Question: I have and activity where on click of menu item save I want to save the image of the screen to my device inside a a specific folder. how can I do it. ?
The image which is displayed in the background is a ImageView and the text is textview. I have to merge them and save them as a single image.

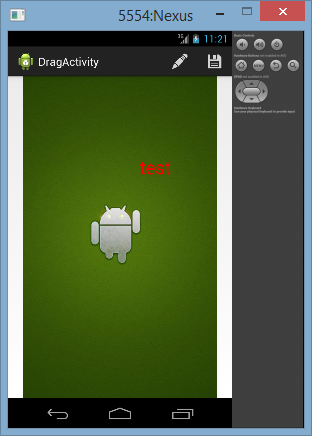
Answer: Try with below code on menu item click event....
'''
View v = view.getRootView();
v.setDrawingCacheEnabled(true);
Bitmap b = v.getDrawingCache();
// give path of external directory to save image
String extr = Environment.getExternalStorageDirectory().toString();
File myPath = new File(extr, "test.jpg");
FileOutputStream fos = null;
try {
fos = new FileOutputStream(myPath);
b.compress(Bitmap.CompressFormat.JPEG, 100, fos);
fos.flush();
fos.close();
} catch (Exception e) {
e.printStackTrace();
}
'''
where view v is root layout...